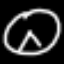
Label: clock